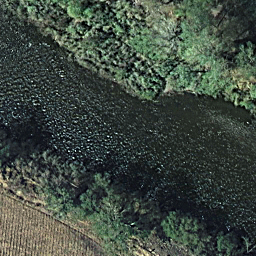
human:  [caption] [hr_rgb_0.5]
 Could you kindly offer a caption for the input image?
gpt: It is a river with black water and a road on one bank of the river .

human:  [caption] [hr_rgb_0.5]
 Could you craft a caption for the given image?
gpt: A river with a road on one bank and plants on the other side .

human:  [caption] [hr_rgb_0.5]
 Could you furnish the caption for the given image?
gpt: Green plants flourish on one bank of a river with a road on the other side .

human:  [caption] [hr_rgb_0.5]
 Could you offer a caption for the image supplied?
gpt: Lots of green plants flourish on one bank of a river with a road on the other side .

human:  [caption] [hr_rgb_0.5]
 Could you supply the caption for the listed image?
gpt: A river with black water go through the area with some plants on one bank and a road on the other side .